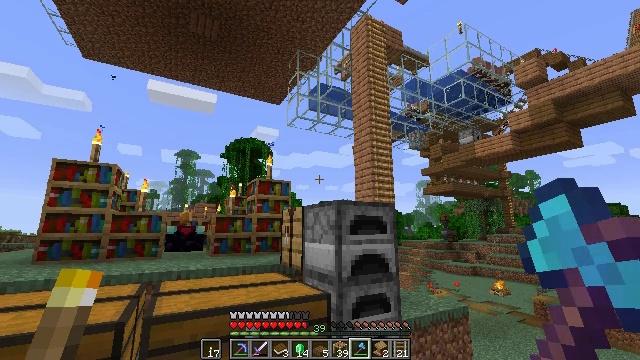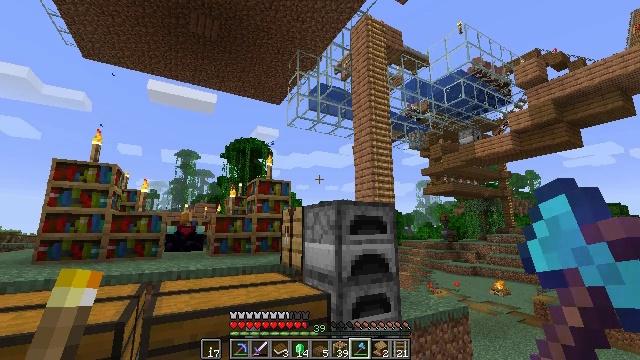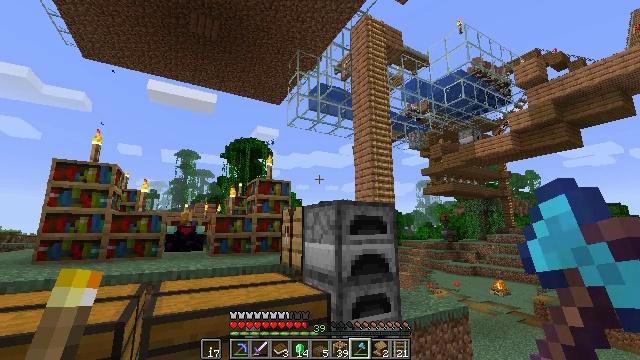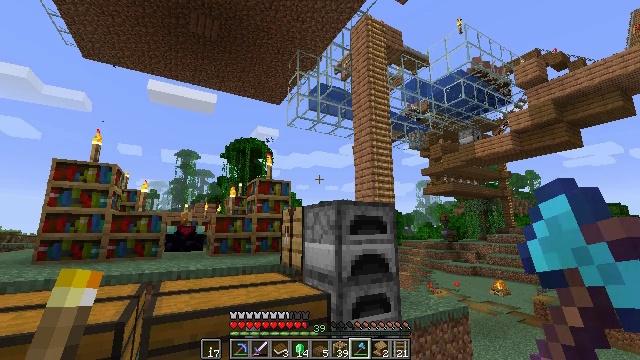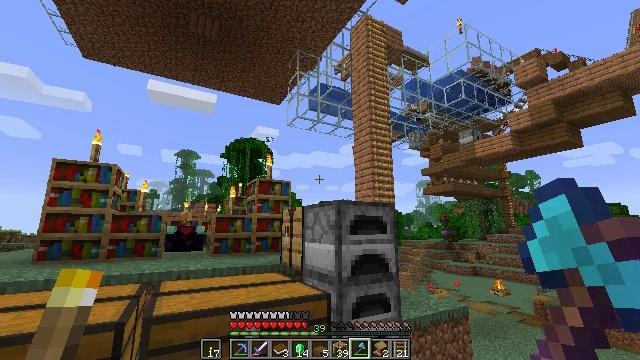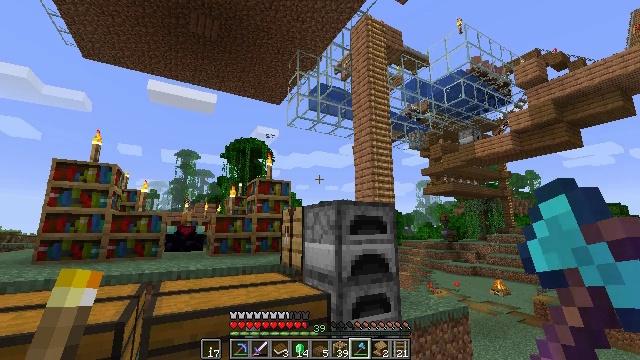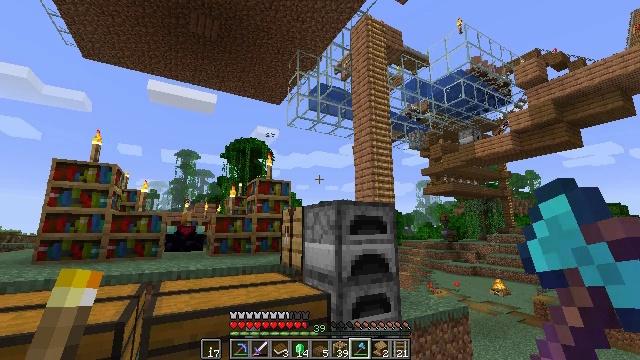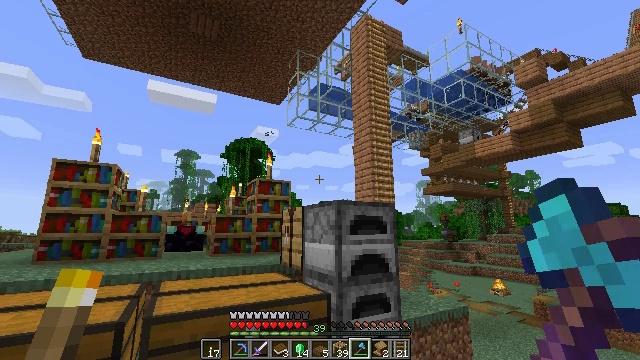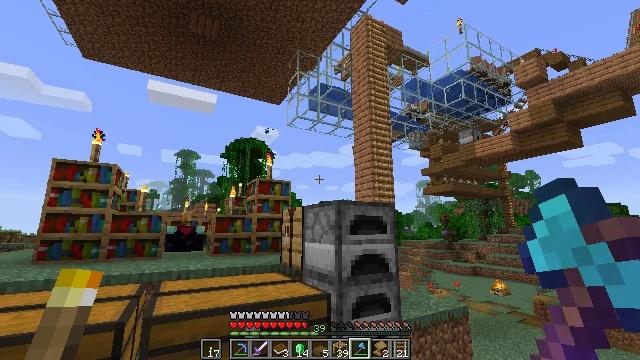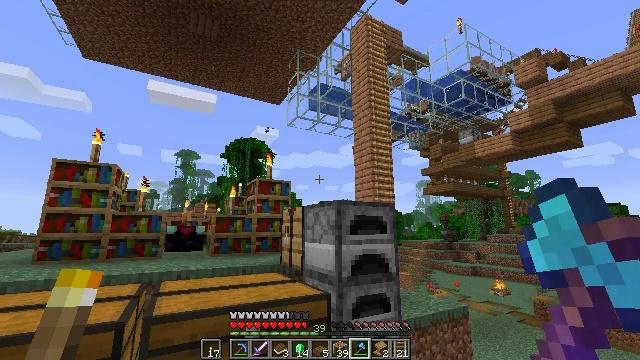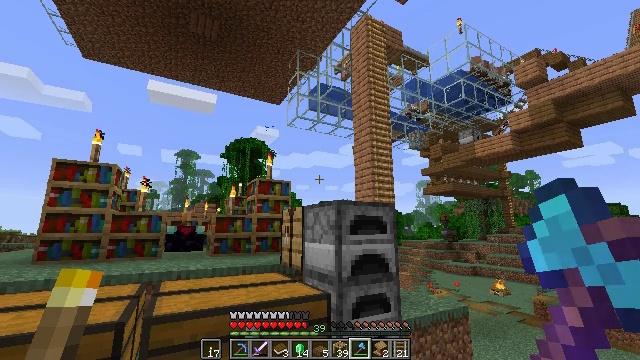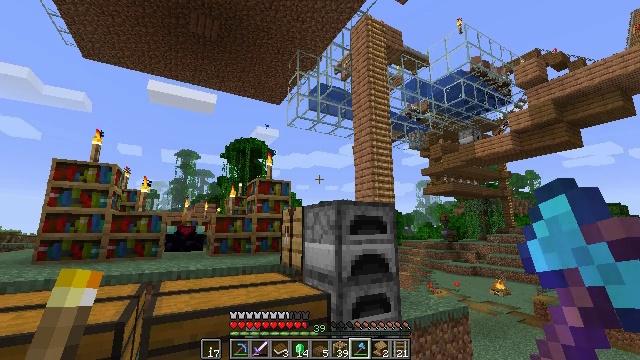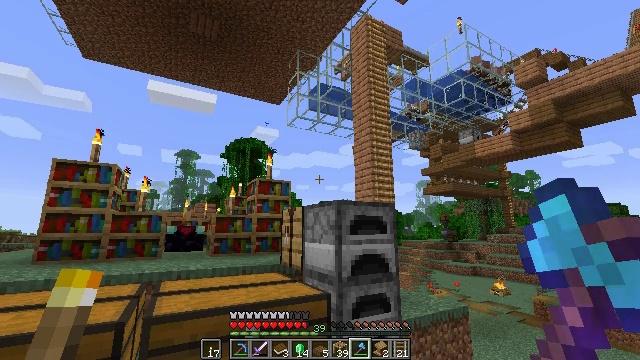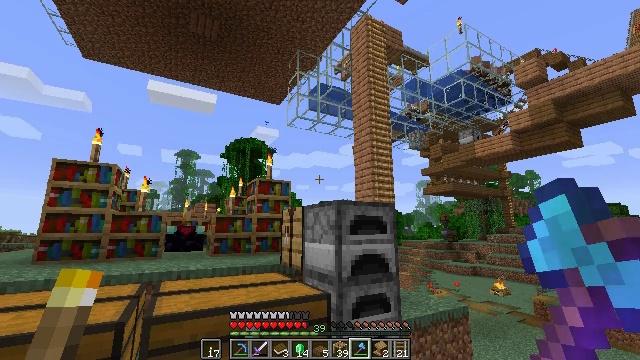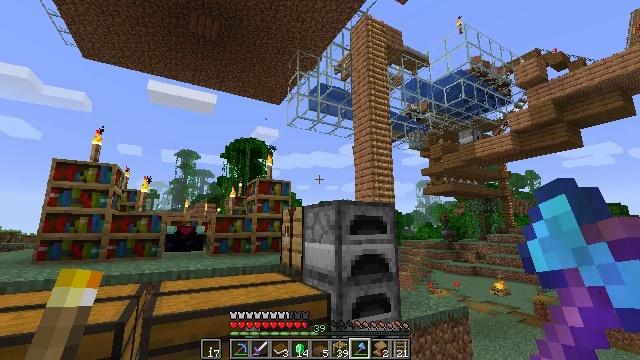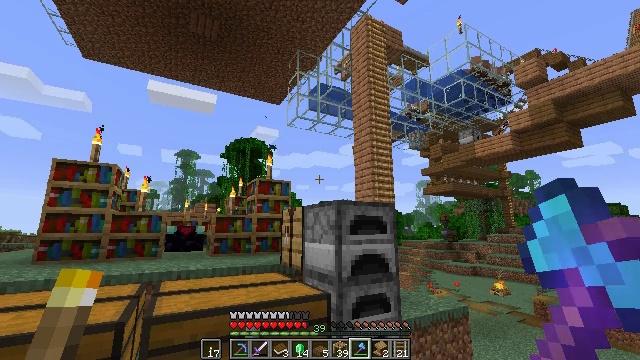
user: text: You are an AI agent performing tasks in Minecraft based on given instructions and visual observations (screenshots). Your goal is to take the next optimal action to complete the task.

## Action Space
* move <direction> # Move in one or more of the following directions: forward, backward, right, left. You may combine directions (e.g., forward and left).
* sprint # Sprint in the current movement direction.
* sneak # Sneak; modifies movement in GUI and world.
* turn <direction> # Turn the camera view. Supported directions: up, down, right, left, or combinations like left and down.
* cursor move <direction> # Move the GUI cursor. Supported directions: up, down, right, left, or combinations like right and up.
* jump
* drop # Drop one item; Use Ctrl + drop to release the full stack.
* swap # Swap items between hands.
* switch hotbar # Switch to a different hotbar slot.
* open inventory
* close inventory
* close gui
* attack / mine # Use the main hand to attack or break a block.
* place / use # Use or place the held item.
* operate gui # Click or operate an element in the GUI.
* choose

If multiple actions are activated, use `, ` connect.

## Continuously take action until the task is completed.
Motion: motion action
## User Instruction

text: Break the spruce slab from a structure.
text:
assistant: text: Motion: no_op
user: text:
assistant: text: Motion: no_op
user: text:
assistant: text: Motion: no_op
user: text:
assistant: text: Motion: no_op
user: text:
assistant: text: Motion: no_op
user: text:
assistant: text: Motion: no_op
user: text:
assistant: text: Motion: no_op
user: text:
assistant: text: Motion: no_op
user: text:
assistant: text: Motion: no_op
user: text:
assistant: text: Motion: no_op
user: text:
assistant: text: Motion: no_op
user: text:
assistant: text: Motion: no_op
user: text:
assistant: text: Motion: no_op
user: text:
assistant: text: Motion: no_op
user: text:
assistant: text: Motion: no_op
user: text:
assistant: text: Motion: no_op
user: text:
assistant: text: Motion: no_op
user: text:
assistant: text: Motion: no_op
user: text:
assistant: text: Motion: no_op
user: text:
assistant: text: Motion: no_op
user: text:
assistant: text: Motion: no_op
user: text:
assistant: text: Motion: no_op
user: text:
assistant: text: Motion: no_op
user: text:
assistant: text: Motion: no_op
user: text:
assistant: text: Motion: no_op
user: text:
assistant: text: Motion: no_op
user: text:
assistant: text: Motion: no_op
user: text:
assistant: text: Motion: no_op
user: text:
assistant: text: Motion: no_op
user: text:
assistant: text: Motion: no_op